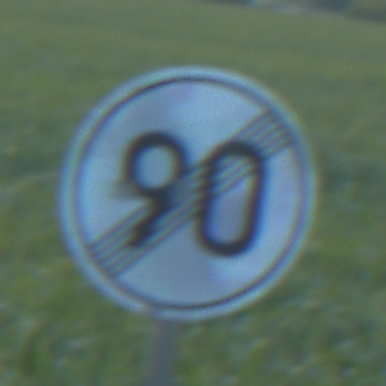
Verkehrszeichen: EndeGeschwindigkeit90
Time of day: SunriseSunset
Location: Outdoor (Nature)
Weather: PartlyCloudy
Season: NotSpecified
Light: Natural